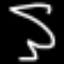
Label: squiggle